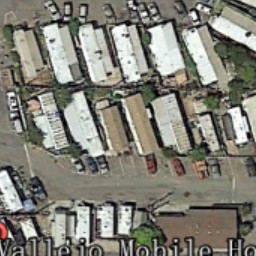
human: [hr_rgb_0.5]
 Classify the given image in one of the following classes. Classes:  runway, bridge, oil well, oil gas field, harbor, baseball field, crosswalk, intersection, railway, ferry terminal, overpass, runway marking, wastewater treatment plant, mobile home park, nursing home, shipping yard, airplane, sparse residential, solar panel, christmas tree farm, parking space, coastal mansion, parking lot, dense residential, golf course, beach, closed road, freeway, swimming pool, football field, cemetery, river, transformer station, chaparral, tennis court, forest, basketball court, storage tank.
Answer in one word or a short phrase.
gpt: mobile home park